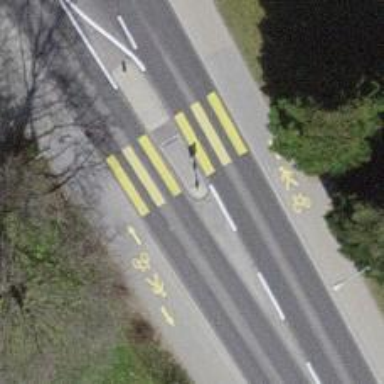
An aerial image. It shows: Uncontrolled zebra crossing with pedestrian island.